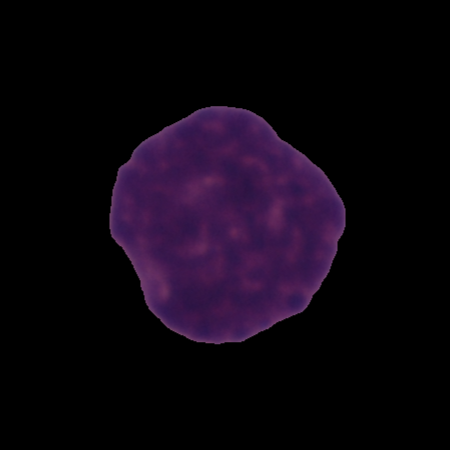
Label: healthy